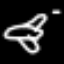
Label: airplane